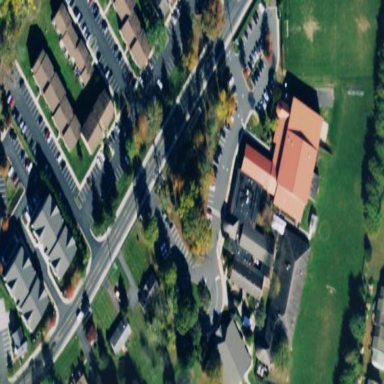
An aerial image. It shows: School.